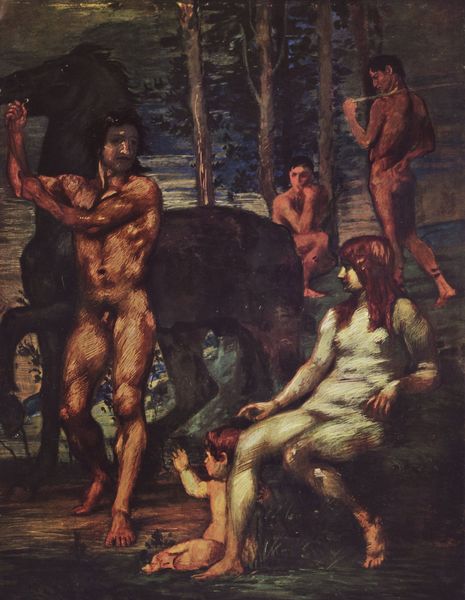
Titel: Pferdeführer und Nymphe (Raub der Helena)
Künstler: Hans von Marées
Standort: München
Institution: Neue Pinakothek
Schlagwörter: akt, baum, berg, blau, dunkel, gemälde, gruppe, haut, held, himmel, körper, laub, mann, nackt, nackter, schatten, weiß, wolken, akte, bäume, fluss, frauen, grün, landschaft, menschen, see, sitzen, äste, abend, braun, busen, frau, grau, haar, hell, hintergrund, mund, männer, nacht, nase, rücken, schwarz, szene, gras, hund, park, rasen, tier, wiese, wolke, symbolismus, tanz, arm, stehen, ast, birke, horizont, natur, gehen, pastos, sonne, haare, pose, sitzend, stehend, familie, kind, mutter, vater, blässe, wald, pferd, pferde, reiter, stock, garten, beine, deutschland, zaumzeug, bein, brüste, füße, hintern, frauenakt, düster, stab, warm, sonnenuntergang, figuren, romantik, franzosen, sturm, stämme, wild, muskeln, nabel, kontrapost, nackte, junge, scham, schenkel, mondlicht, barfuss, nacktheit, paradies, penis, antike, knabe, fuss, bayern, münchen, abschied, kälte, hocken, mondschein, knien, denker, peitsche, hodler, trense, gestalten, schweigen, schläger, baumgruppe, jäger, hüfte, ross, satyr, beherrschung, mythos, krieger, bleich, gebückt, personengruppe, hans, begrüßung, fee, nackter mann, böklin, blaß, männerakt, hengst, abendlicht, präsentieren, neue pinakothek, schackgalerie, pinakothek, erdhügel, distanz, von, nolde, glied, wolk, beobachtung, marees, von marees, jean, hans von marees, eingeborene, huat, gezähmt, bath, expressionissmus, haarew, steinzeitszenerie, kind#, dfrau, peitshce